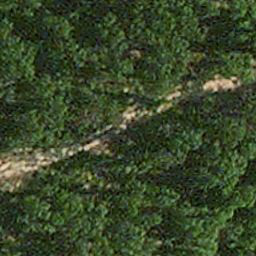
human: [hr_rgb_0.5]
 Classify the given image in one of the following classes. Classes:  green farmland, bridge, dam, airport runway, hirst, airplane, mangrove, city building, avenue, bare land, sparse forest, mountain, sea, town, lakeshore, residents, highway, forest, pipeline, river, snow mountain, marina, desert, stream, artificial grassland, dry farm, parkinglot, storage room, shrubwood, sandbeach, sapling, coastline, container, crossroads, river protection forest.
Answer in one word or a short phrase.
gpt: avenue